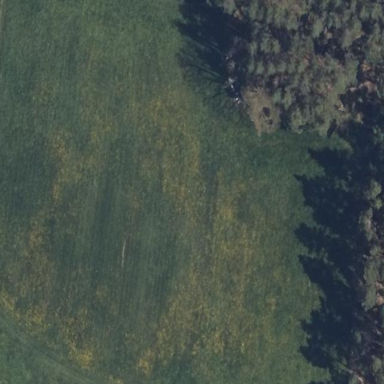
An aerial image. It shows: Beautiful meadow.